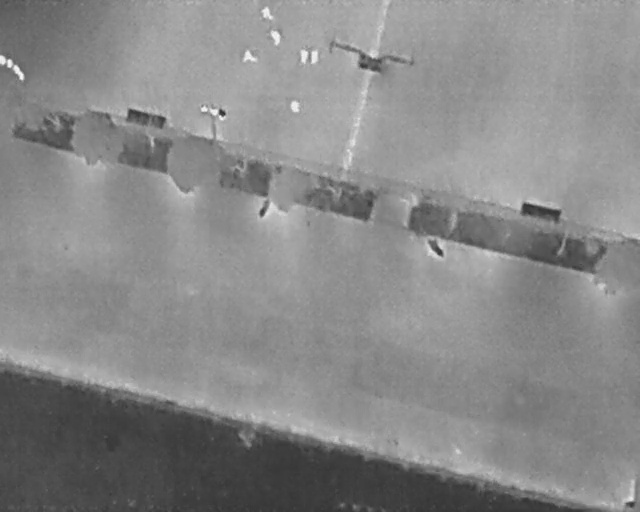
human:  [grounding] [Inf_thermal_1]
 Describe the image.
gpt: In the satellite image, there is  <ref>4 medium person </ref> <box>[[40, 1, 42, 3, 2], [41, 6, 44, 8, 2], [46, 9, 48, 11, 2], [37, 9, 39, 12, 2]]</box> located at top,  <ref>2 small person </ref> <box>[[47, 10, 50, 11, 2], [45, 19, 47, 21, 2]]</box> located at top.